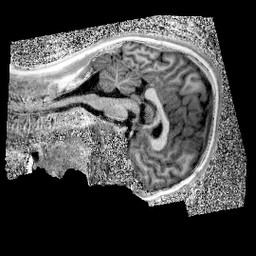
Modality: UNIT1
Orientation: sagittal
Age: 11
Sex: male
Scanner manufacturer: siemens
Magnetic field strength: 3 T
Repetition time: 4 s
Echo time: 0.00299 s